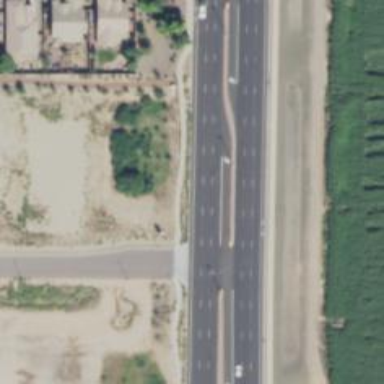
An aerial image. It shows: Secondary road with asphalt surface.